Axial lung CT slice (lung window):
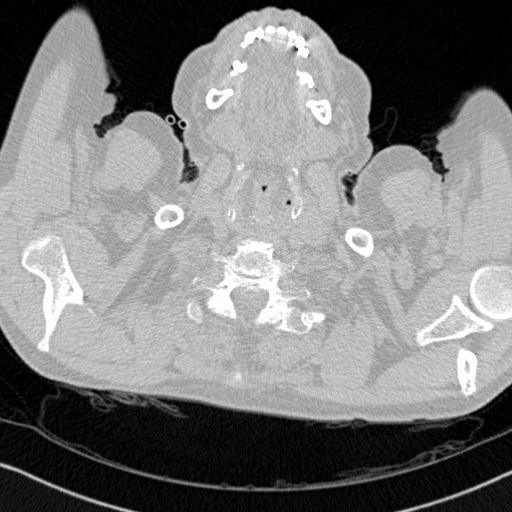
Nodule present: no